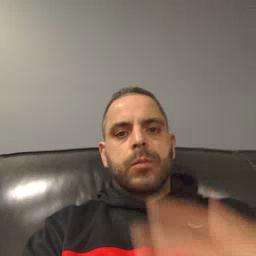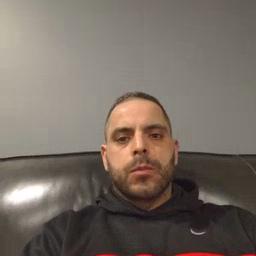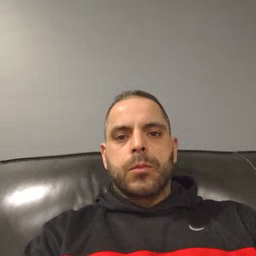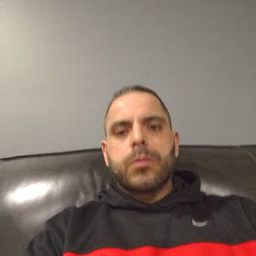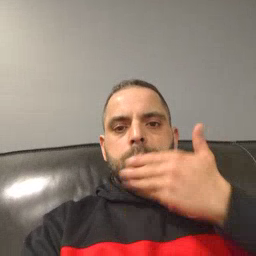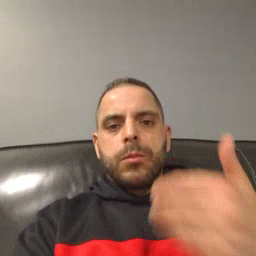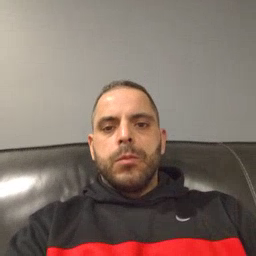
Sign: better